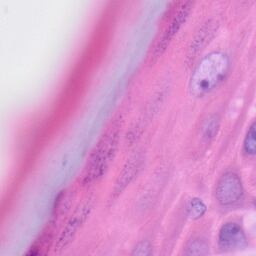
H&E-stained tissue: Skin